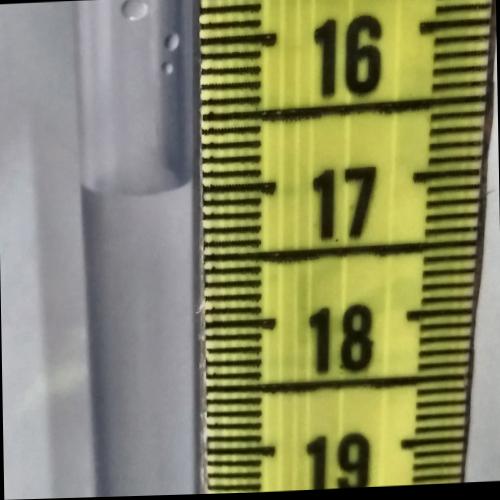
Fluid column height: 16.9 cm